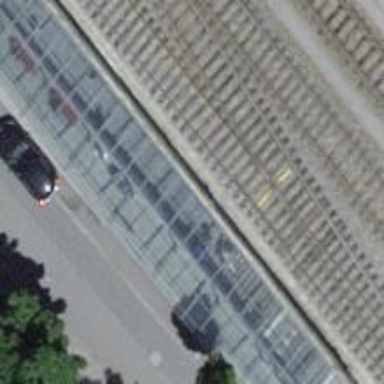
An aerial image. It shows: Footway passing through tunnel.